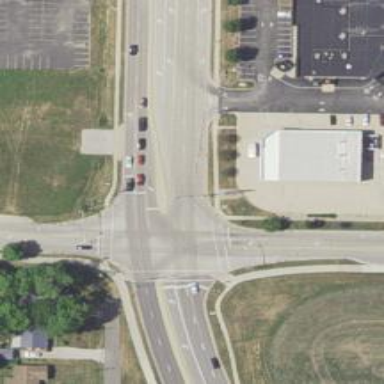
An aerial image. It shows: Footway with asphalt surface and marked with lines for crossing.